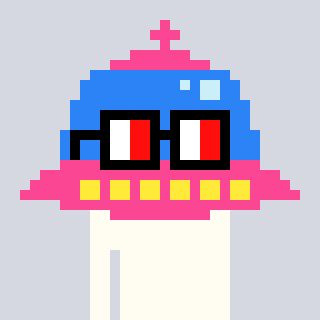
a pixel art character with square glasses with black frames and red eyes, a ufo-shaped head and a grayscale-colored body on a cool background